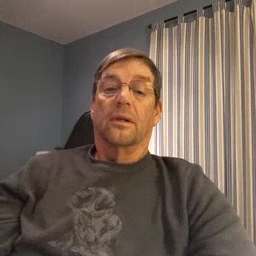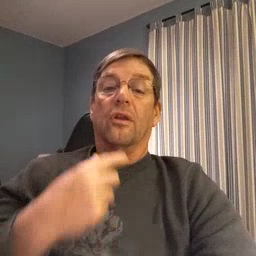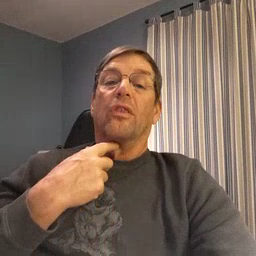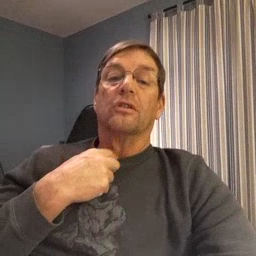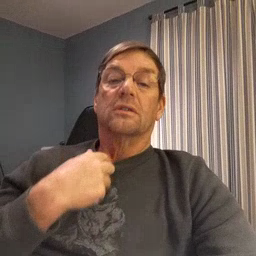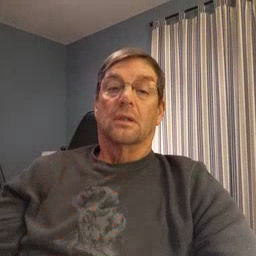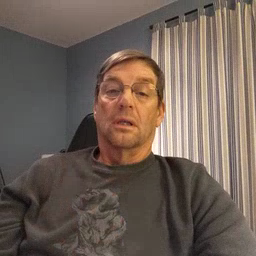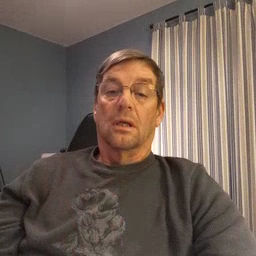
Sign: thirsty